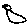
Label: bird